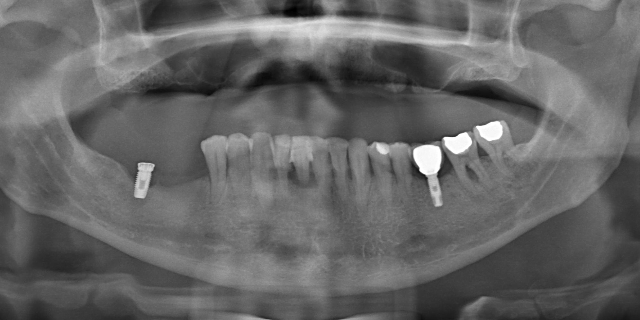
adult